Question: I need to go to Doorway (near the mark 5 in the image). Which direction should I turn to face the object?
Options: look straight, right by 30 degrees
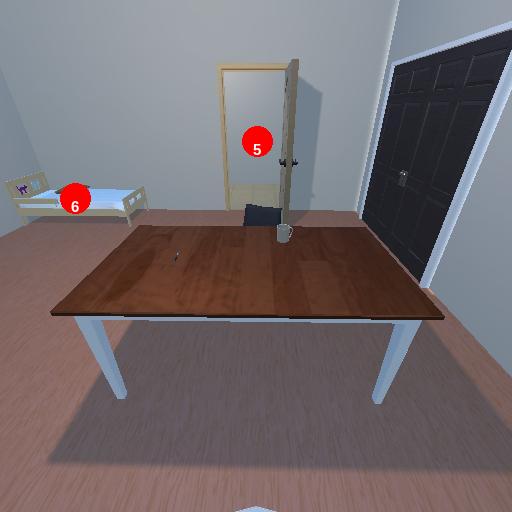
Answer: look straight